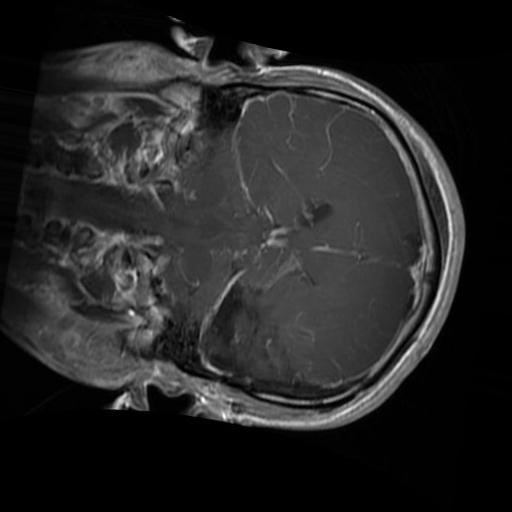
Label: brain_glioma